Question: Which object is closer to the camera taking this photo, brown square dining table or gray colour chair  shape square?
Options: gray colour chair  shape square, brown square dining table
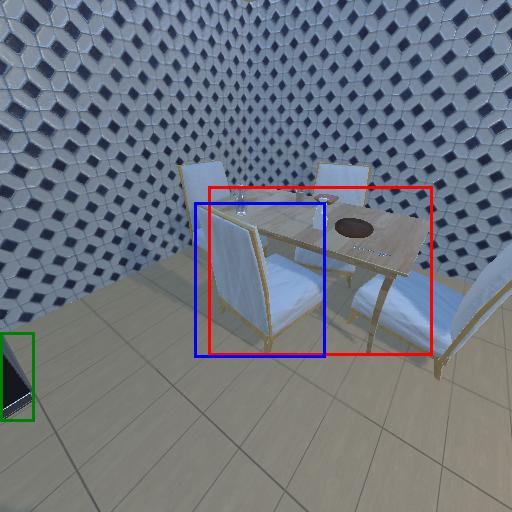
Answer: gray colour chair  shape square